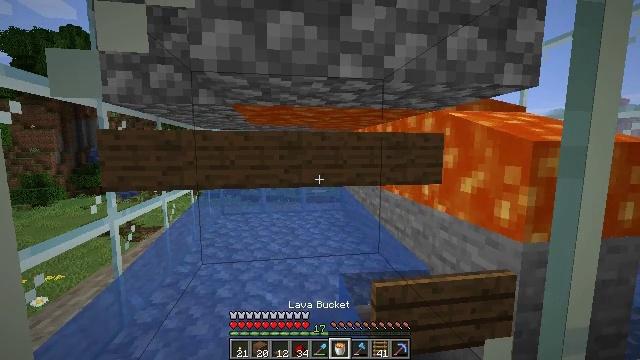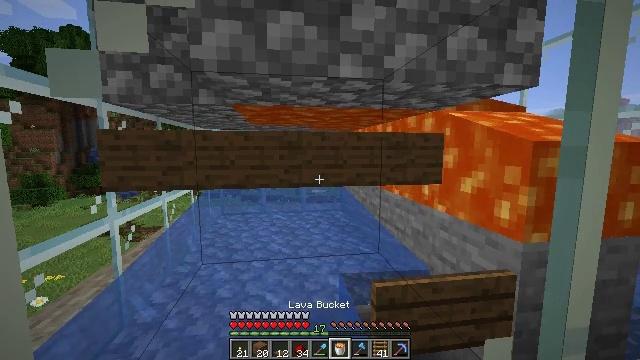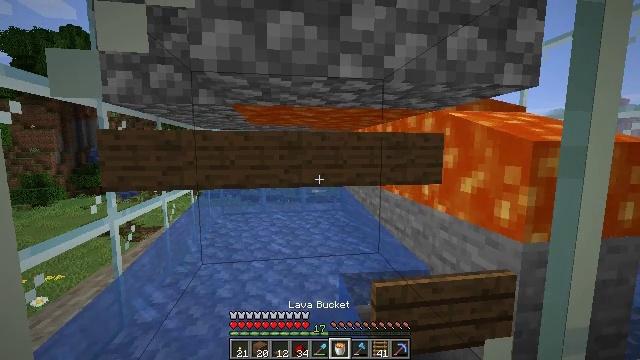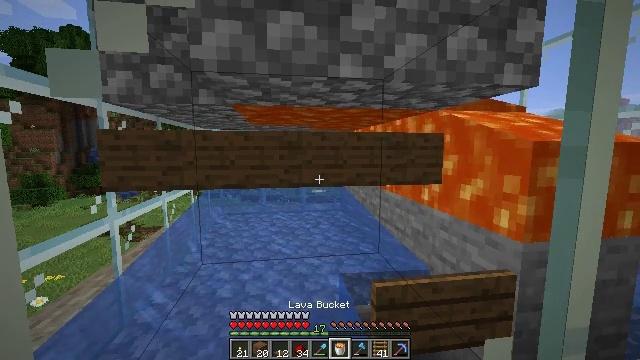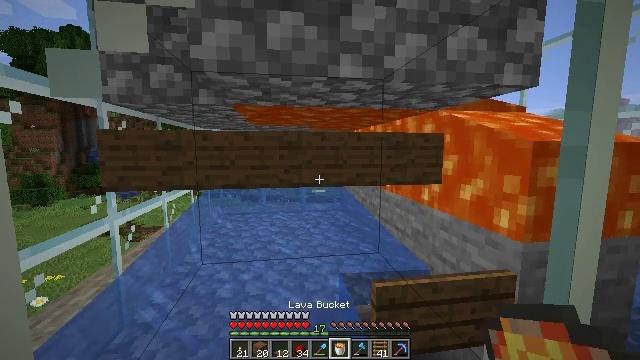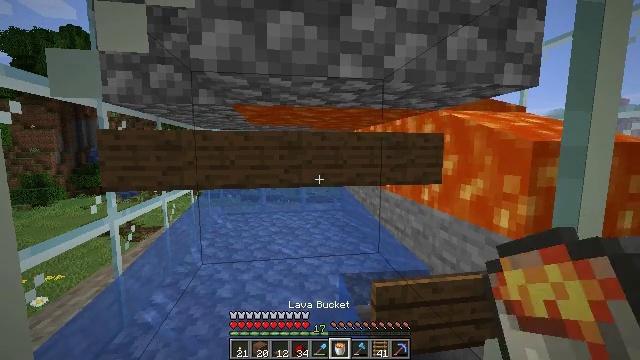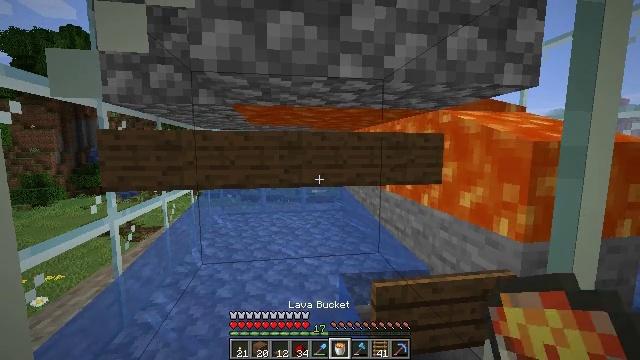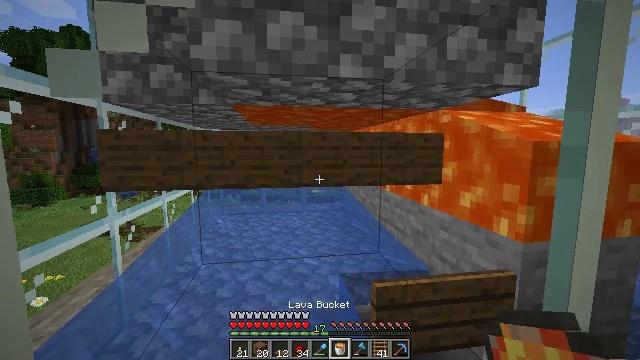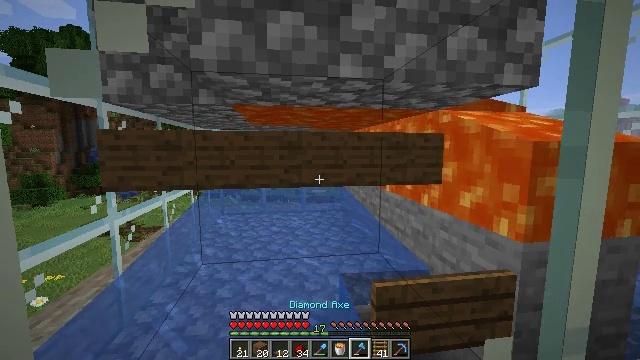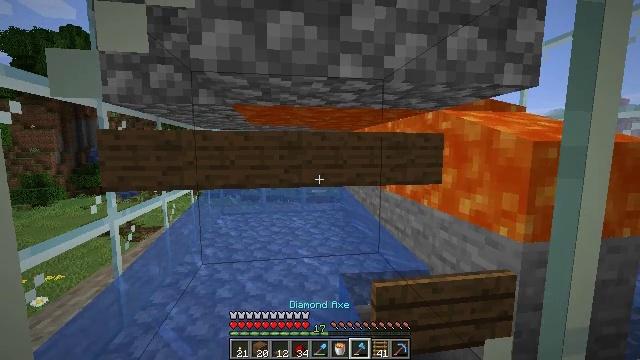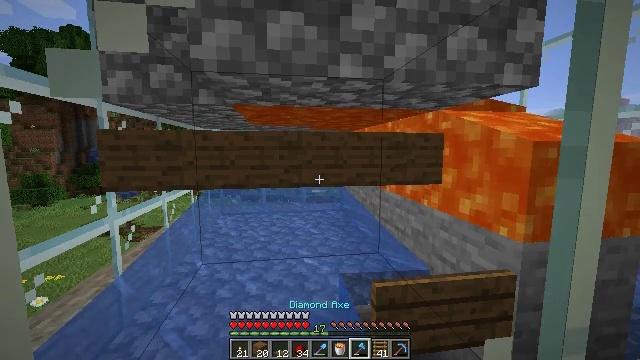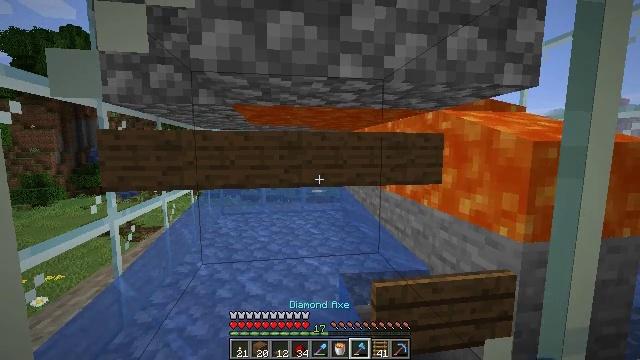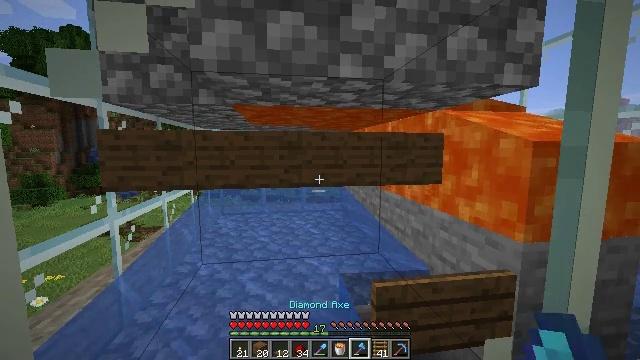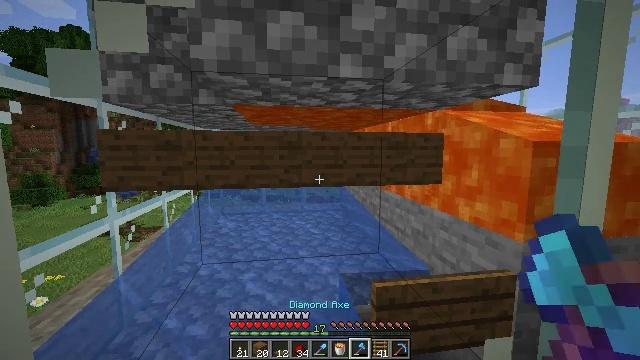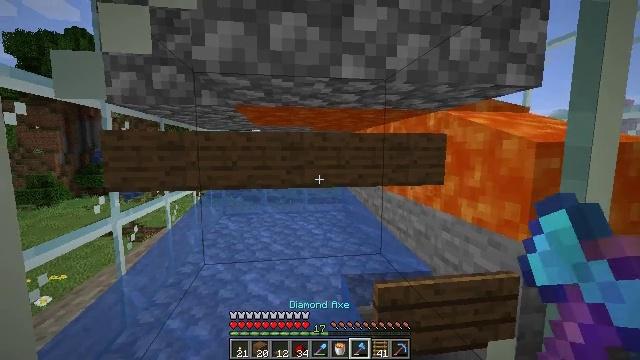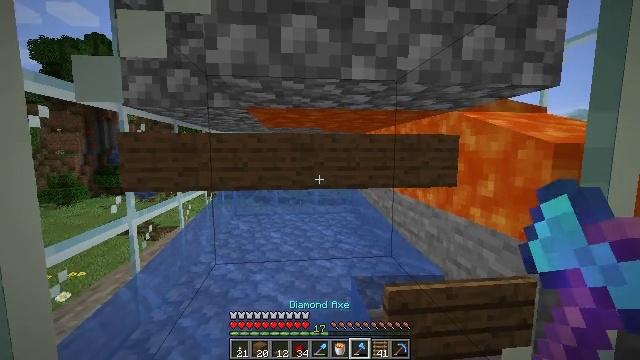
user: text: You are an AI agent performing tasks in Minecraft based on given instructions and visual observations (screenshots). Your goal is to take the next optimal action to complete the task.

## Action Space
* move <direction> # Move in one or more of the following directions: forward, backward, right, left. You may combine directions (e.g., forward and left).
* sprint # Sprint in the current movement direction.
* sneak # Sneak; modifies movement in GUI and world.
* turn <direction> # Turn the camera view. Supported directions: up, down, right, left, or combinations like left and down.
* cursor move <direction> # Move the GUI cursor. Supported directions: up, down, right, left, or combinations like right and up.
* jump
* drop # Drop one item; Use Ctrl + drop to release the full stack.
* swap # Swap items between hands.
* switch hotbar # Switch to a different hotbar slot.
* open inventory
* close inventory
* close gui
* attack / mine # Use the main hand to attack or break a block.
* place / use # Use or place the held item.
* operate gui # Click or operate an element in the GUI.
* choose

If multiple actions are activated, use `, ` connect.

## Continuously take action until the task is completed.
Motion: motion action
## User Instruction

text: Mine the glass to clear the view.
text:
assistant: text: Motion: no_op
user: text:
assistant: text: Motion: no_op
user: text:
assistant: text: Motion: no_op
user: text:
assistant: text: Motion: no_op
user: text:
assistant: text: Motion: no_op
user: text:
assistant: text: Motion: no_op
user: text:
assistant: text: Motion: no_op
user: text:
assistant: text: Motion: no_op
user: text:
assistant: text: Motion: no_op
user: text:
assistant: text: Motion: no_op
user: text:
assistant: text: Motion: no_op
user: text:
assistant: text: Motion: no_op
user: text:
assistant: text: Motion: no_op
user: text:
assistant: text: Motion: no_op
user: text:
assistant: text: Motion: turn left
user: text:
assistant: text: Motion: turn left
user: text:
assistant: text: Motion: no_op
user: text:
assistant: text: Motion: attack / mine
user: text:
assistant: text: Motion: attack / mine
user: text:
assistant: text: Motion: attack / mine
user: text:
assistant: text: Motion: turn up, attack / mine
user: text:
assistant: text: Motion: turn up, attack / mine
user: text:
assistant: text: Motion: turn up, attack / mine
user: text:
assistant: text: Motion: turn up, attack / mine
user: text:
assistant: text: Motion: turn up, attack / mine
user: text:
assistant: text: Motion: turn up, attack / mine
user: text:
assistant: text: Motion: turn up, attack / mine
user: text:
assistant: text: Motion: turn up, attack / mine
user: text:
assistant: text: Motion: turn up, attack / mine
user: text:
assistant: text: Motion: turn right and up, attack / mine